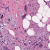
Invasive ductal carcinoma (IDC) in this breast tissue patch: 1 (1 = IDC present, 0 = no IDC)